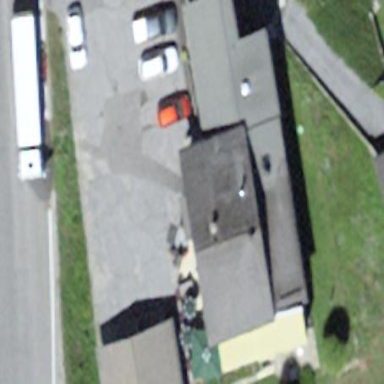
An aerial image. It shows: Restaurant in building.